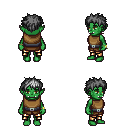
a pixel art fantasy rpg character, female body template, orc, green skin, leather chest armor, gold greaves, gray bedhead hairstyle, bracelets, four views (front, back, left, right), 2x2 character sprite sheet, small pixel art, hard edges, no anti-aliasing